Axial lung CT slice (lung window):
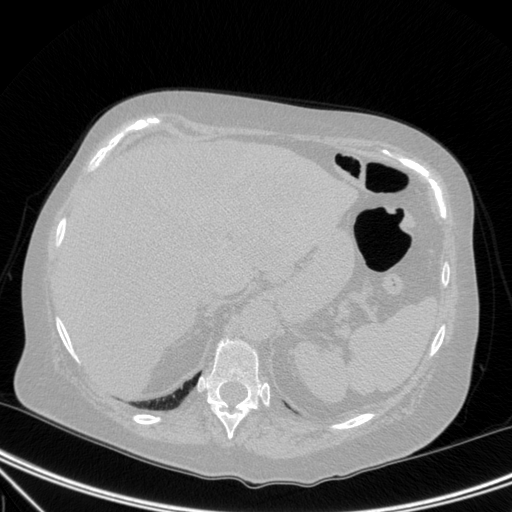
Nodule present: no